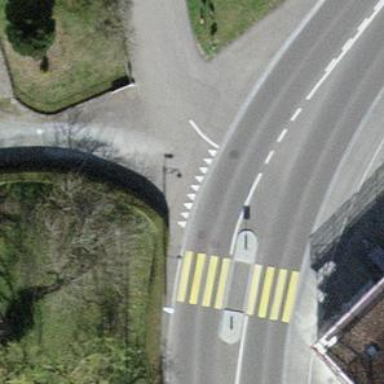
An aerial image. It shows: Road with "give way" sign.